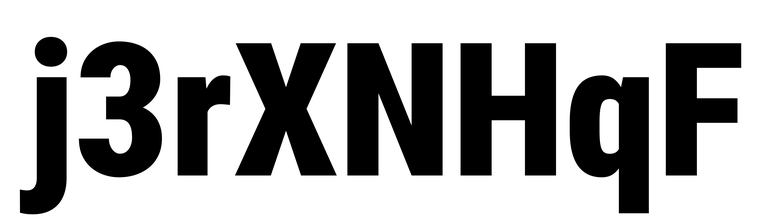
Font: Roboto_Condensed_Black